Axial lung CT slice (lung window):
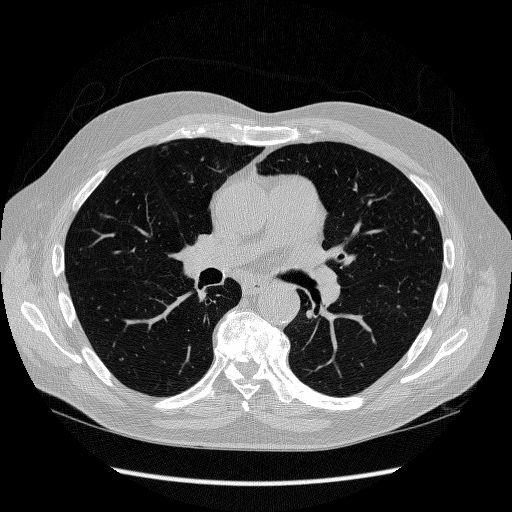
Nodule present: no